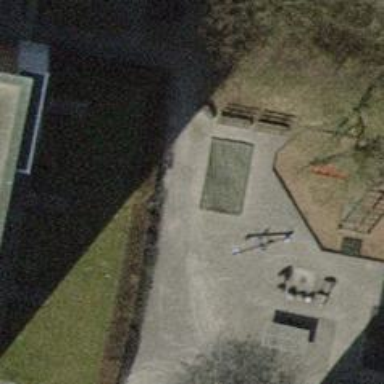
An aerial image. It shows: Sandpit at the playground.